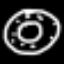
Label: donut